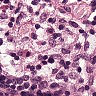
Metastatic tissue present: no